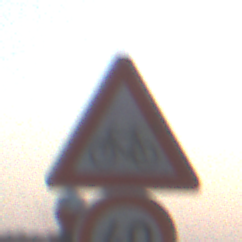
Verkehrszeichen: RadverkehrRechts
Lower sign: Geschwindigkeit40
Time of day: SunriseSunset
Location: Outdoor (Suburban)
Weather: Clear
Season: NotSpecified
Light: Natural